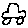
Label: car